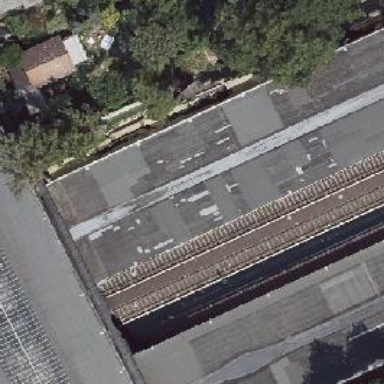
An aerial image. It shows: Railway milestone.